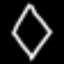
Label: diamond